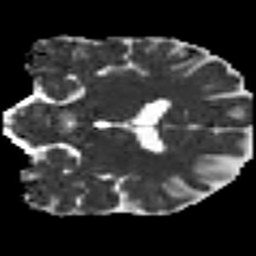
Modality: MD
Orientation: coronal
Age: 40
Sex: male
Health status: ill
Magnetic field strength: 3 T
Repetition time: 9 s
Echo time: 0.093 s